Question: There is a question about simple form, with input and button,
Tse need a block filled 100% of the available space inside the box in which there may be other elements, without their wraps.

This is easily done with the flexbox, but it does not support IE 8-9.
Please help me. thx, Eugene.
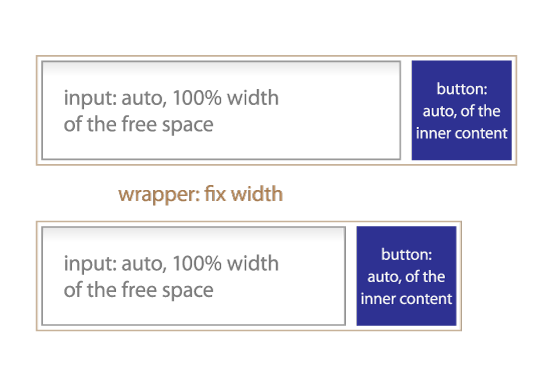
Answer: Using table layout should give you flexibility depending of content: <URL>
'''
.row {
display: table;
/* table-layout: fixed; */
/* width: 100%; */
}
.col,
button {
display: table-cell;
padding: 8px 12px;
outline: 1px dashed red;
}
'''
'''
<div class="row">
<div class="col">input auto 100% of the free width space</div>
<button type="submit">button<br> auto of the<br> inner content</button>
</div>
'''
'table-layout: fixed' does the opposite: make browsers apply your constraints of width and ignore relative quantity of content.
Various previous answers I did on the same subject: <URL>